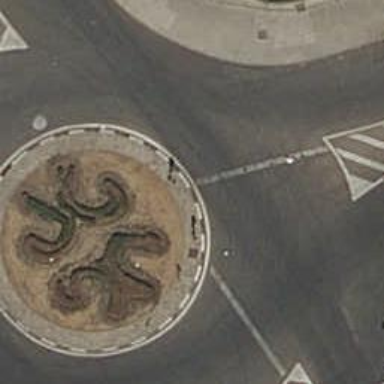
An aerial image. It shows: Tertiary road made of asphalt leading to roundabout junction.